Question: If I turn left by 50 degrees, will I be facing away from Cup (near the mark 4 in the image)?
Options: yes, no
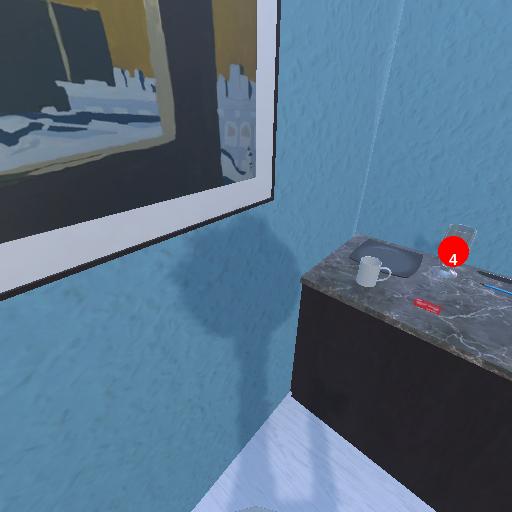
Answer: yes